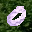
Label: 0